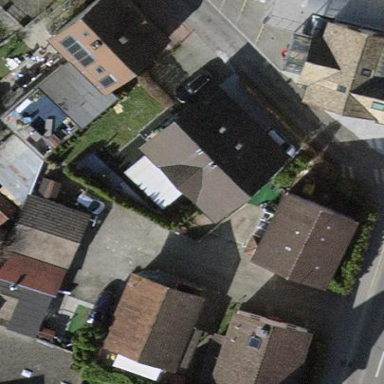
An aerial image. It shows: Detached building.